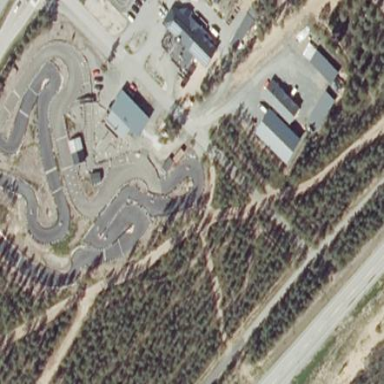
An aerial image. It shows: Sports centre with karting facilities on the leisure land.